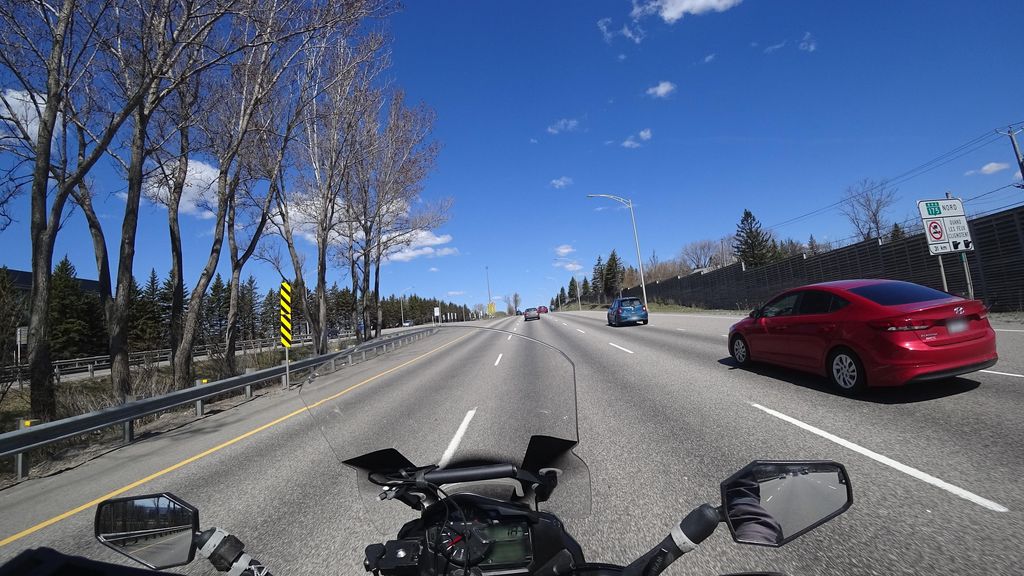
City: quebec_city